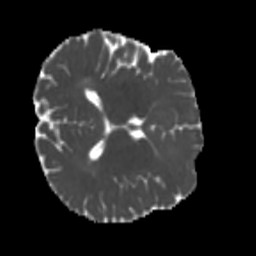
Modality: MD
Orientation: axial
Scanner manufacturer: siemens
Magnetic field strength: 3 T
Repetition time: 4 s
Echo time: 0.0594 s